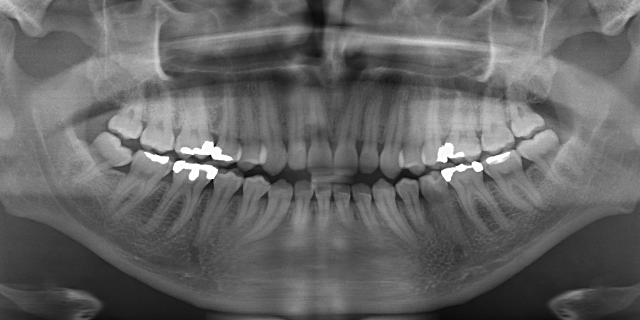
adult